Question: So I have a custom list view set up using an ArrayAdapter, etc. I have that all working fine but this is more of a question about design I suppose.
I have 2 ListViews on each row and I want the margin area to line up on each row as it currently does not when there is a different amount of characters in the first TextView.
Here is an example picture:

You can see that the Example 1, 2 and 3 do not line up, I would like to change this so that they can but I cannot figure out how. I have played around with the margins a bit but this does not help. Below is the XML for the row:
'''
<?xml version="1.0" encoding="utf-8"?>
<LinearLayout xmlns:android="http://schemas.android.com/apk/res/android"
android:layout_width="fill_parent"
android:layout_height="fill_parent"
android:orientation="horizontal" >
<TextView
android:id="@+id/listViewRowItemInitials"
android:layout_width="wrap_content"
android:layout_height="fill_parent"
android:layout_marginBottom="10dp"
android:layout_marginLeft="15dp"
android:layout_marginRight="15dp"
android:layout_marginTop="10dp"
android:gravity="center_vertical"
android:textSize="12sp" />
<TextView
android:id="@+id/listViewRowItemFull"
android:layout_width="fill_parent"
android:layout_height="fill_parent"
android:layout_marginBottom="10dp"
android:layout_marginTop="10dp"
android:gravity="center_vertical"
android:textAppearance="?android:attr/textAppearanceLarge" />
</LinearLayout>
'''
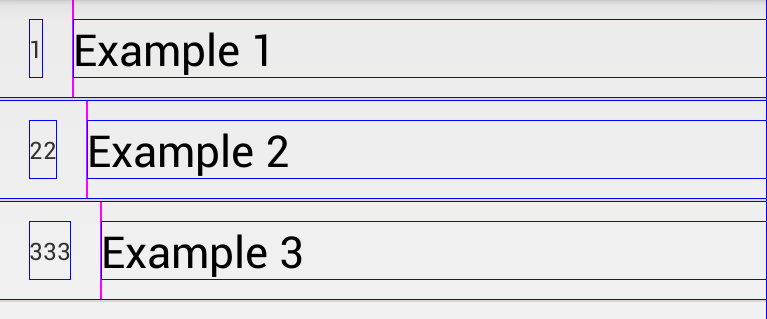
Answer: Just specify a width for the first 'TextView'
'''
<TextView
android:id="@+id/listViewRowItemInitials"
android:layout_width="100dp"
android:layout_height="fill_parent"
android:layout_marginBottom="10dp"
android:layout_marginLeft="15dp"
android:layout_marginRight="15dp"
android:layout_marginTop="10dp"
android:gravity="center_vertical"
android:textSize="12sp" />
'''